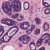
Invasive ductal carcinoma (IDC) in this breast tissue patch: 0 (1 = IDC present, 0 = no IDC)